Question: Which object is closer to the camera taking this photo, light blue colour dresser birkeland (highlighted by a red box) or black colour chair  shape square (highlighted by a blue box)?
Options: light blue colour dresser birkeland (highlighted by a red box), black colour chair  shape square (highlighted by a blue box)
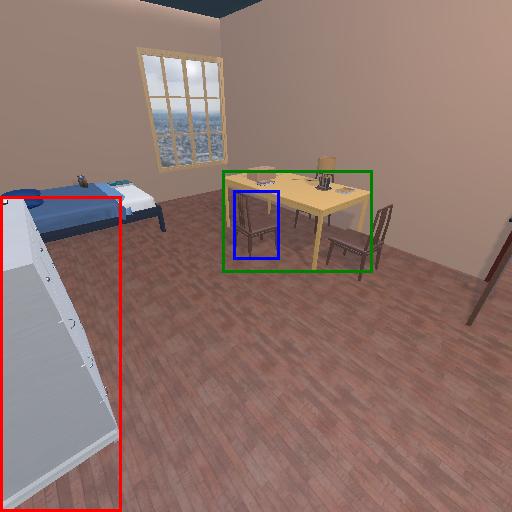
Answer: light blue colour dresser birkeland (highlighted by a red box)